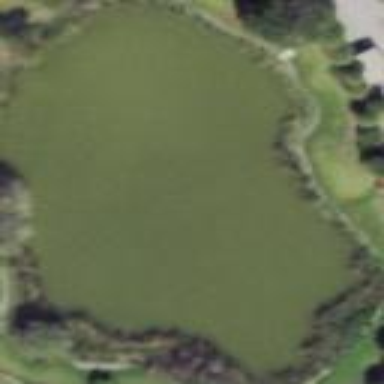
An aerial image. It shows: Peaceful pond surrounded by nature.